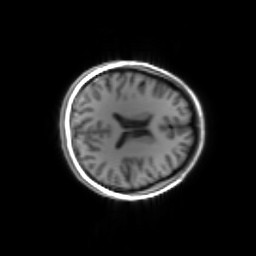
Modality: inplaneT1
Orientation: axial
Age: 27
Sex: female
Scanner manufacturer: siemens
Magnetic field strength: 3 T
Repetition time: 1.2 s
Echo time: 0.00251 s